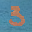
Label: 3